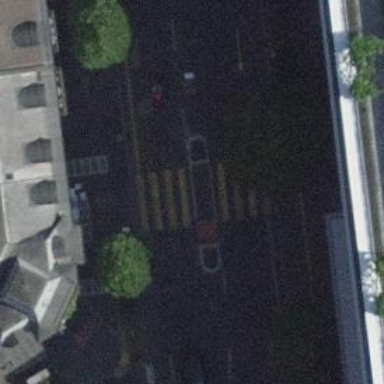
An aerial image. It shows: Uncontrolled zebra crossing with central island.